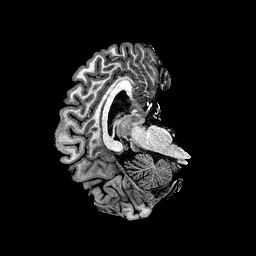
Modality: T1w
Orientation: axial
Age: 22
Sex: male
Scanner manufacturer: ge
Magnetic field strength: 3 T
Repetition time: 7.66 s
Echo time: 0.003476 s